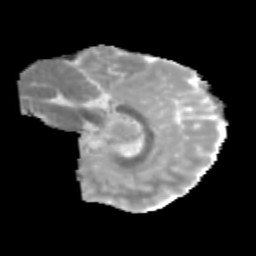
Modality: MD
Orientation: sagittal
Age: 9
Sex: male
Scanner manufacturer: siemens
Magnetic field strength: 3 T
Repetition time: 3.8 s
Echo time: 0.07 s